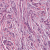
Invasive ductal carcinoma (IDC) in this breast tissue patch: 1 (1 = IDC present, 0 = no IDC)